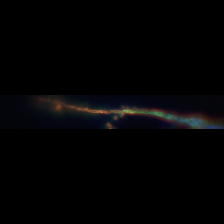
Taxon: Psuedo-nitzschia
Group: Diatoms